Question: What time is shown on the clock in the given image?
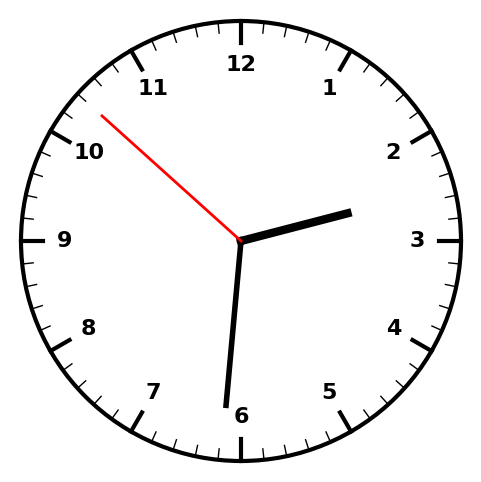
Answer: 02:30:52